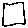
Label: square